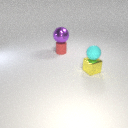
large purple metal sphere above small red rubber cylinder